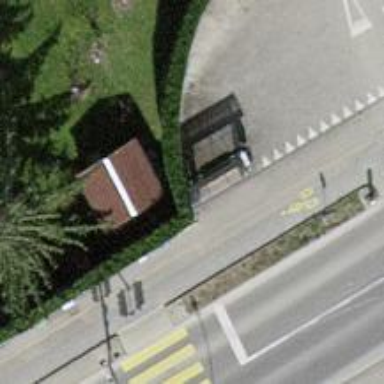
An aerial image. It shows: Public transport shelter.